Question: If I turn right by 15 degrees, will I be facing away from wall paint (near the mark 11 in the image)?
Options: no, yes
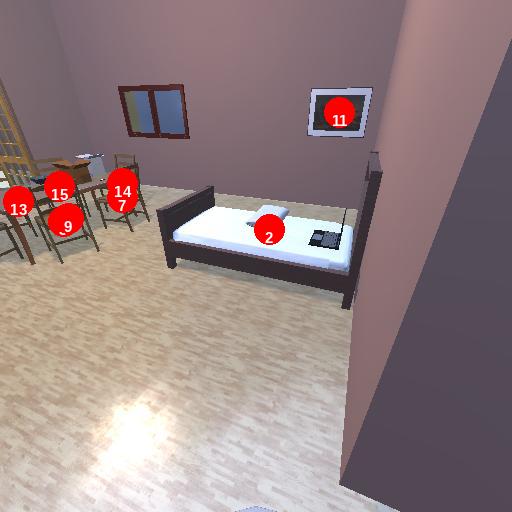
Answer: no